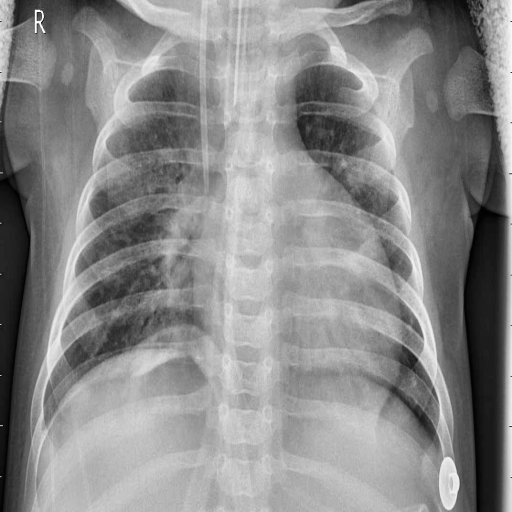
Finding: PNEUMONIA